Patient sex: M
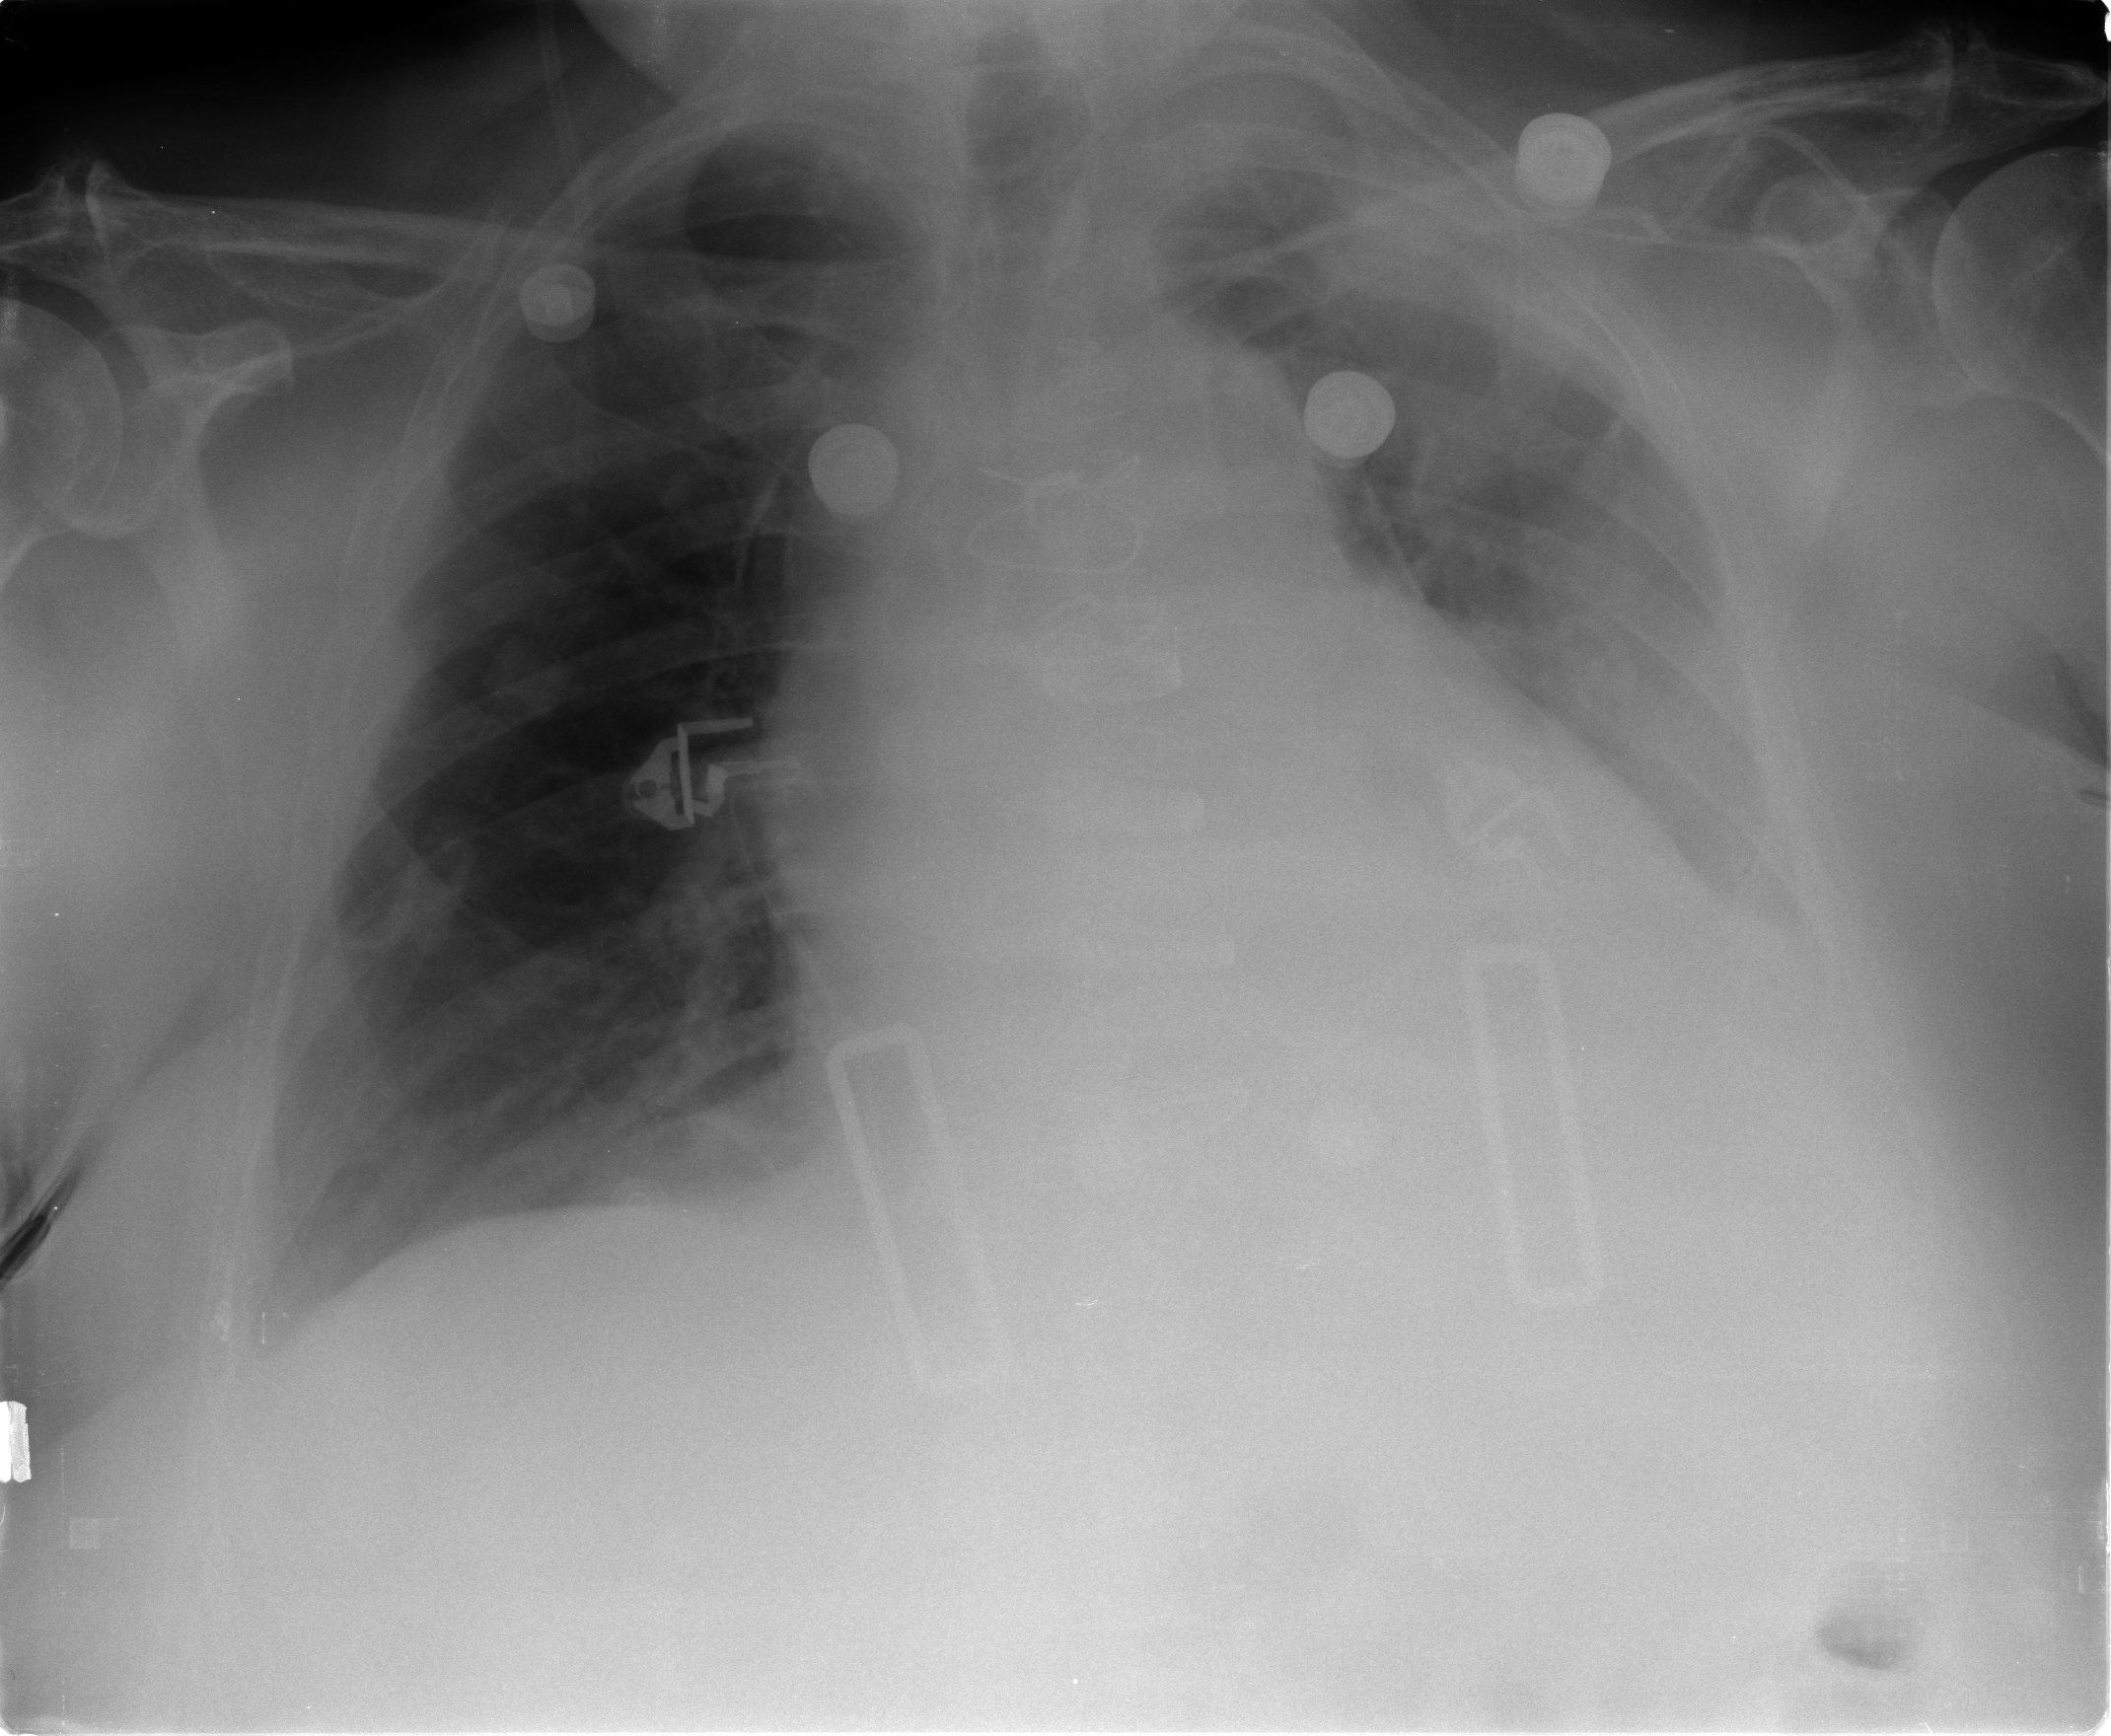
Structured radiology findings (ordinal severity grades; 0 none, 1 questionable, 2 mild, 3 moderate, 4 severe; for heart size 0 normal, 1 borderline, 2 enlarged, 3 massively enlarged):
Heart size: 3
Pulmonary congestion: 1
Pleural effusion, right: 0
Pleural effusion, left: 3
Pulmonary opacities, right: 0
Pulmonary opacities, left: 0
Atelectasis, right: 0
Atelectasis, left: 2